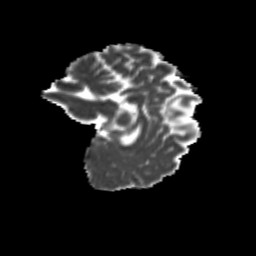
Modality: MD
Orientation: sagittal
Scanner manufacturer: siemens
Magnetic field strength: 3 T
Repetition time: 9.2 s
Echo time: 0.084 s